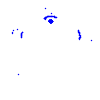
Particle: kaon